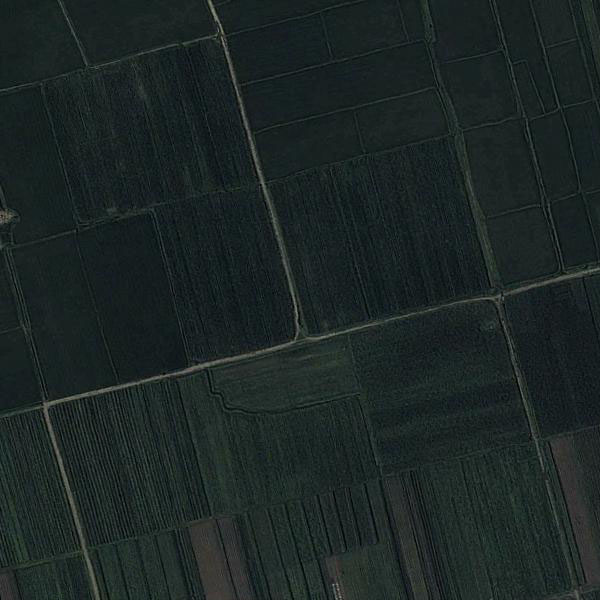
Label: Farmland